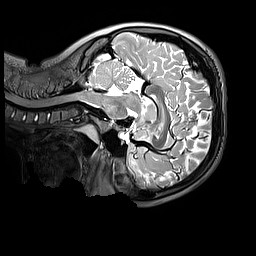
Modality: T2w
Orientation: sagittal
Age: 9
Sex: male
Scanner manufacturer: siemens
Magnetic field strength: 3 T
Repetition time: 3.2 s
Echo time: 0.408 s